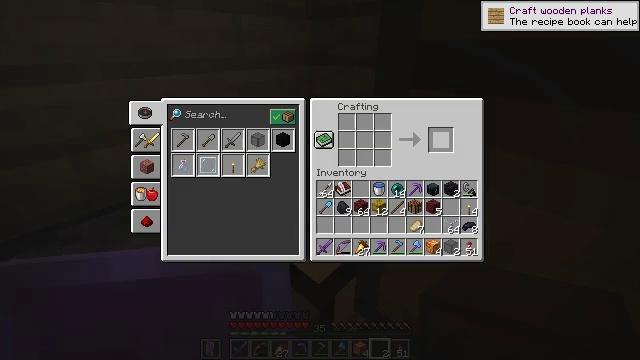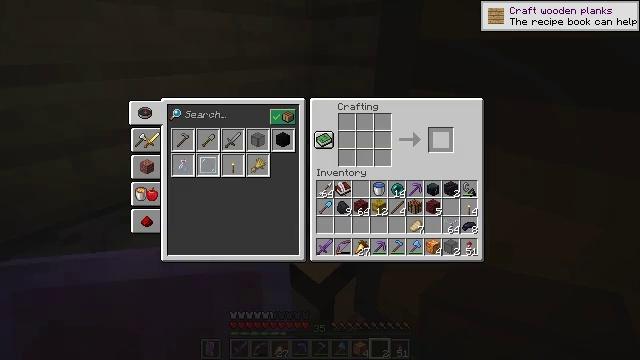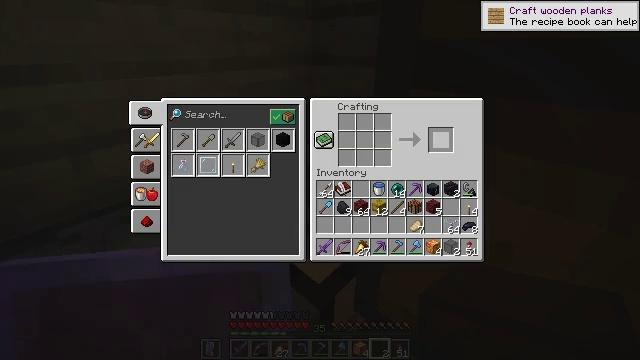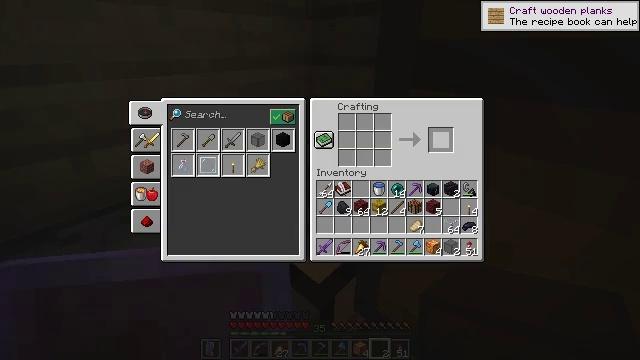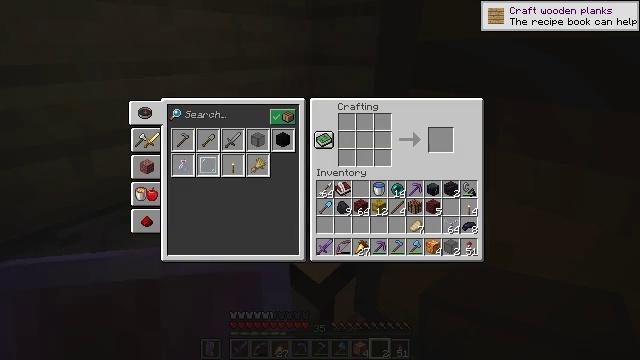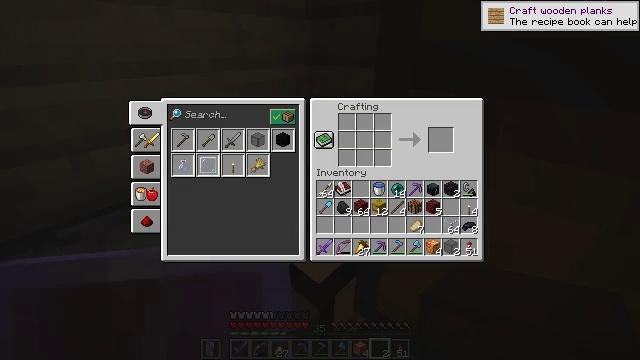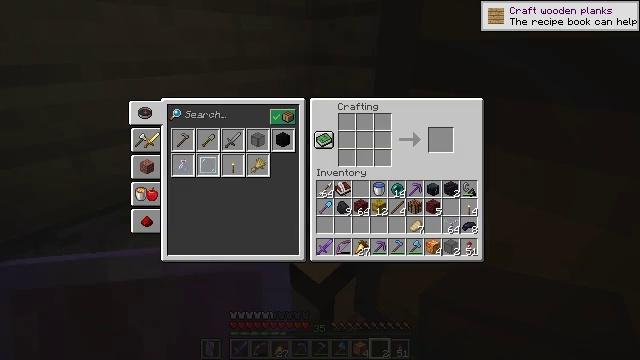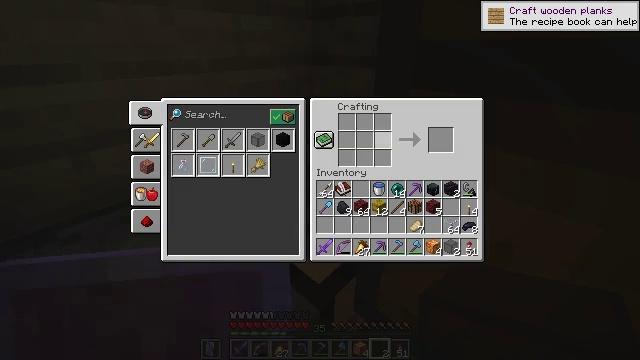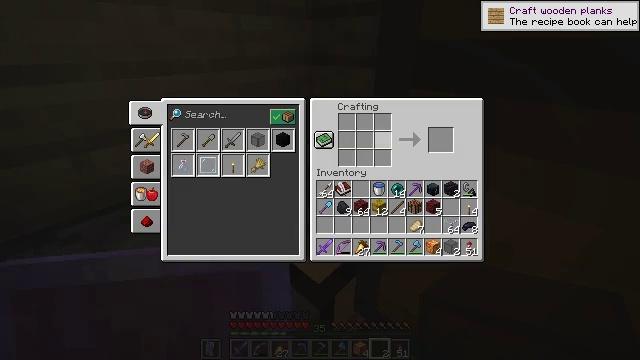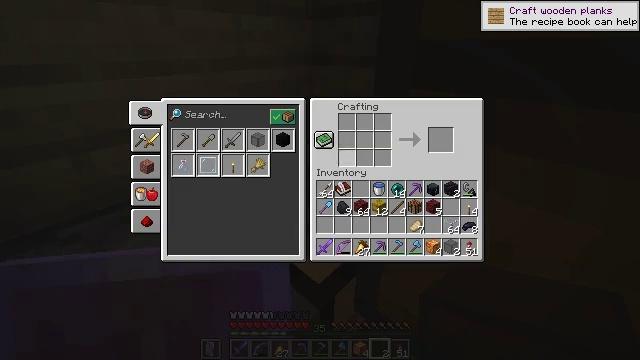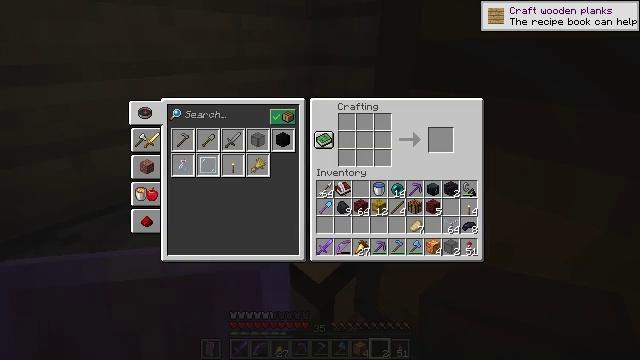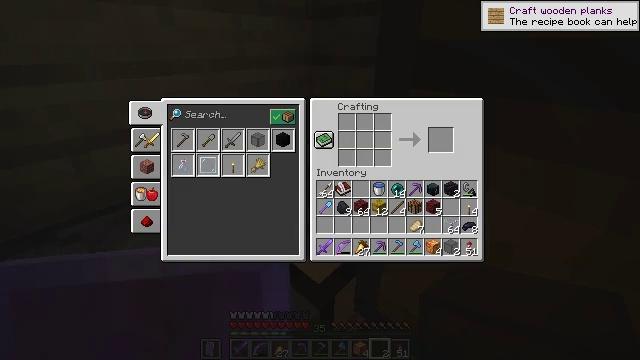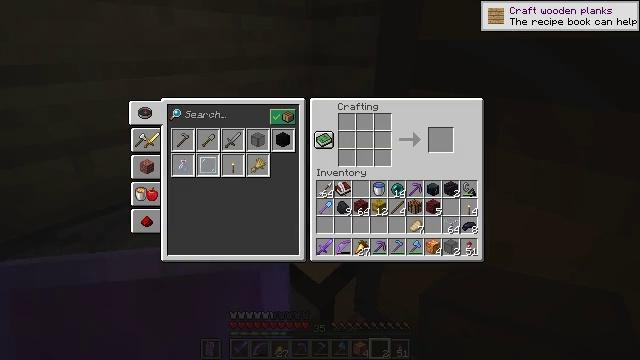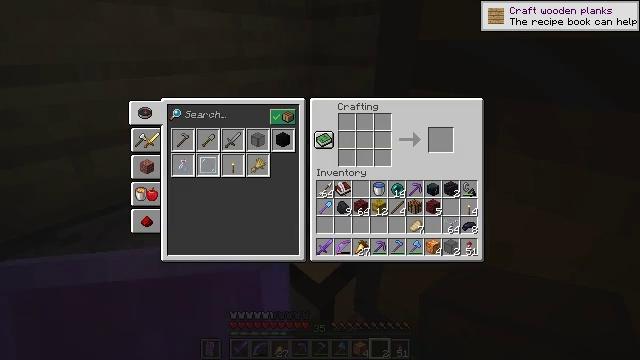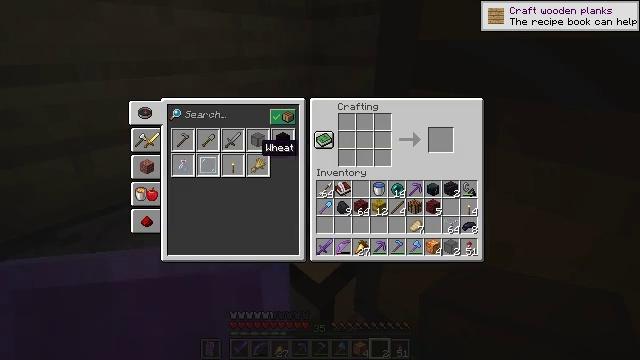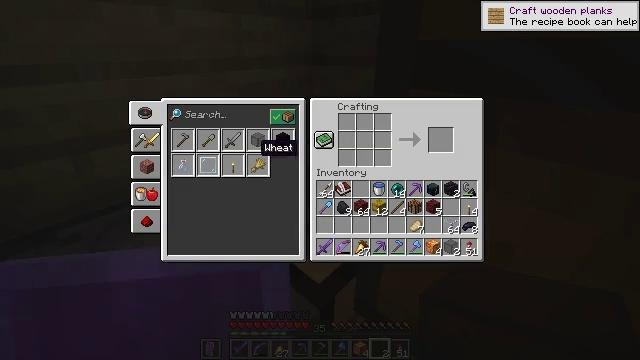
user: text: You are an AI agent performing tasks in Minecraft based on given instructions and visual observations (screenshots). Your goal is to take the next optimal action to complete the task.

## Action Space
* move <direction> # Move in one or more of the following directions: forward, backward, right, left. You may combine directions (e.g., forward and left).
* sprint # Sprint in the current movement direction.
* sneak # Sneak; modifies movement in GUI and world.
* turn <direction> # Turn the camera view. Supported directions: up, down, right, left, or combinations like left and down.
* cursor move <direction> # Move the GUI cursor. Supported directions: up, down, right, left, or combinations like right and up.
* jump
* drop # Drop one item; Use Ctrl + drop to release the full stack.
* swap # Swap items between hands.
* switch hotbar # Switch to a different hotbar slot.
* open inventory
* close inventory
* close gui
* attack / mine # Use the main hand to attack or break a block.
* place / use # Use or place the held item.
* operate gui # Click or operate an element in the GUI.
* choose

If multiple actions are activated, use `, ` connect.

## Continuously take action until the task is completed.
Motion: motion action
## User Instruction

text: Craft black stained glass.
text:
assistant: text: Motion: sneak, open gui
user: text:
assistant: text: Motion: sneak
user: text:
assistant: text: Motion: sneak
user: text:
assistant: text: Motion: sneak, cursor move left
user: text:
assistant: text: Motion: sneak, cursor move left
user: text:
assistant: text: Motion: cursor move left
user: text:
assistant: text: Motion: cursor move left
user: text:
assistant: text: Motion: cursor move left
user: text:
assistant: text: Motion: cursor move left
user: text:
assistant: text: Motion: cursor move left
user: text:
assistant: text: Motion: cursor move left
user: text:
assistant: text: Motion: cursor move left
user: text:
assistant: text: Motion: cursor move left
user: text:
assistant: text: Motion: cursor move left
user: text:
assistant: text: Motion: no_op
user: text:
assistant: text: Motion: cursor move left
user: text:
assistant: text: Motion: sneak, cursor move left
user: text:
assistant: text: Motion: sneak
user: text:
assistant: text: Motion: sneak
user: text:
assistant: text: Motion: sneak
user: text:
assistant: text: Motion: sneak
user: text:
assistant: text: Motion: sneak, cursor move right
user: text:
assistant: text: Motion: sneak, cursor move right and up
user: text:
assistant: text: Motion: sneak
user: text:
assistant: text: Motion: sneak
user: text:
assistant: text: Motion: sneak
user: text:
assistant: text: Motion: sneak
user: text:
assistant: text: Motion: sneak
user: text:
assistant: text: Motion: sneak
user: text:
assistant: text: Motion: sneak, operate gui